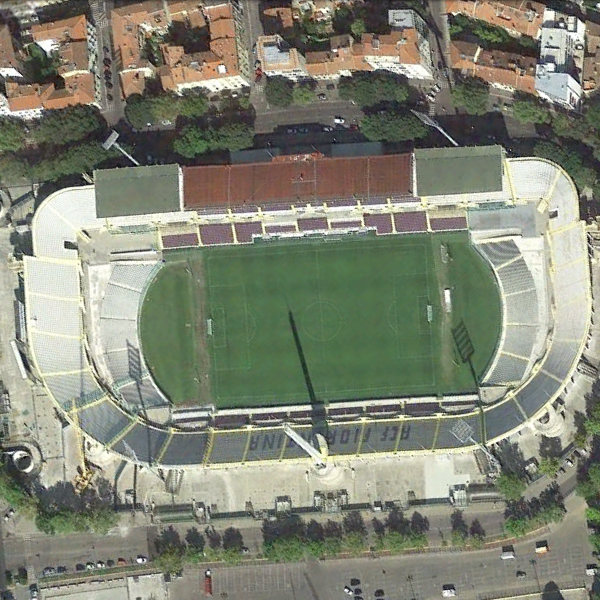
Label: Stadium